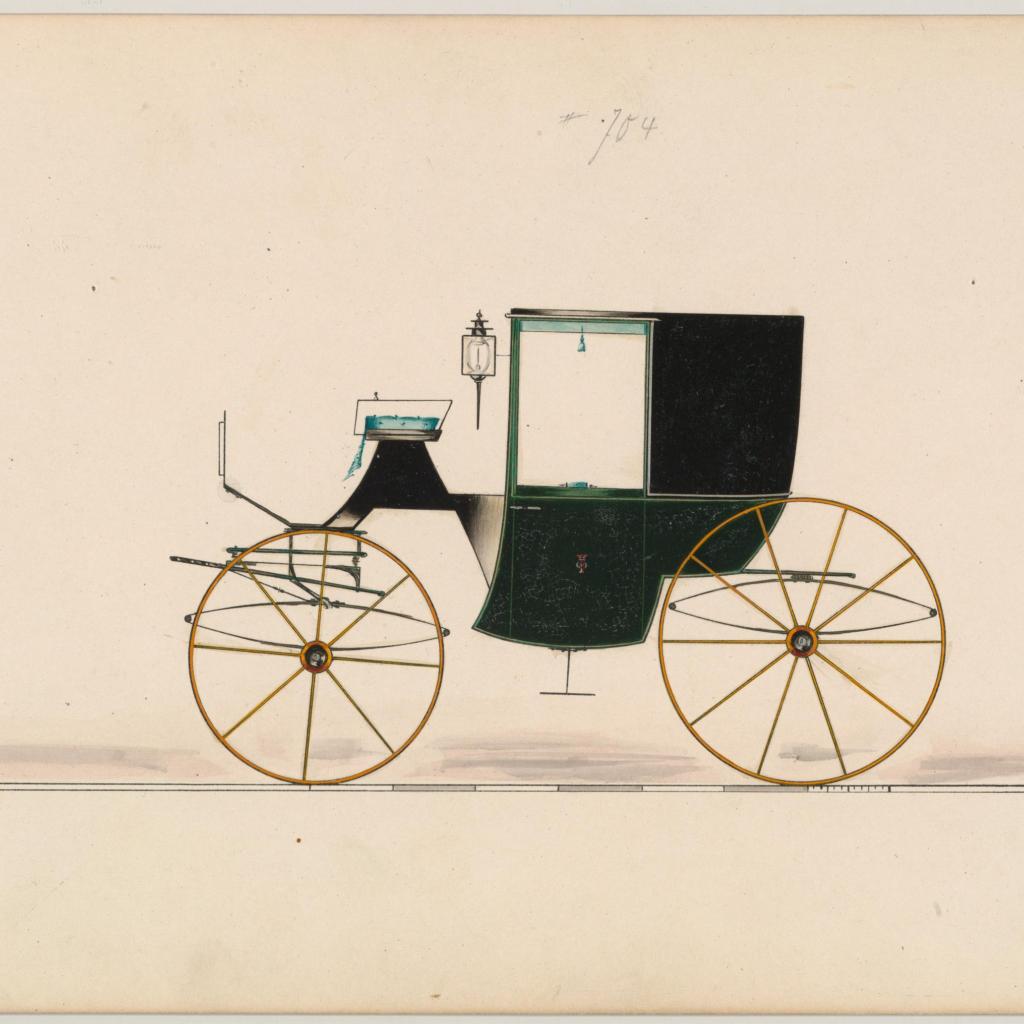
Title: Design for Brougham, no. 704
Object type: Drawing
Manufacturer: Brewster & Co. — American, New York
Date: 1850–70
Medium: Pen and black ink, watercolor and gouache with gum arabic
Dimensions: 6 x 9 in. (15.2 x 22.9 cm)
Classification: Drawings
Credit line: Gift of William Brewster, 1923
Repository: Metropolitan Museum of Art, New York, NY